Field crop: tomato
Growth stage: 2
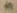
Species: solanum